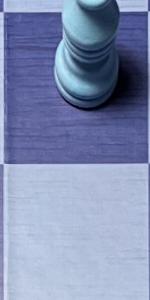
Label: Empty